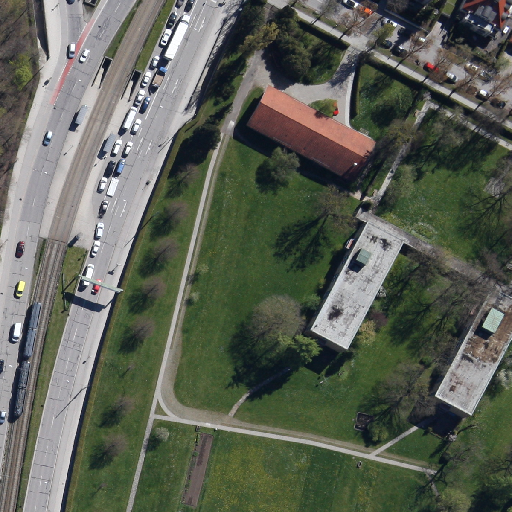
Referring expression: paved road along with tree